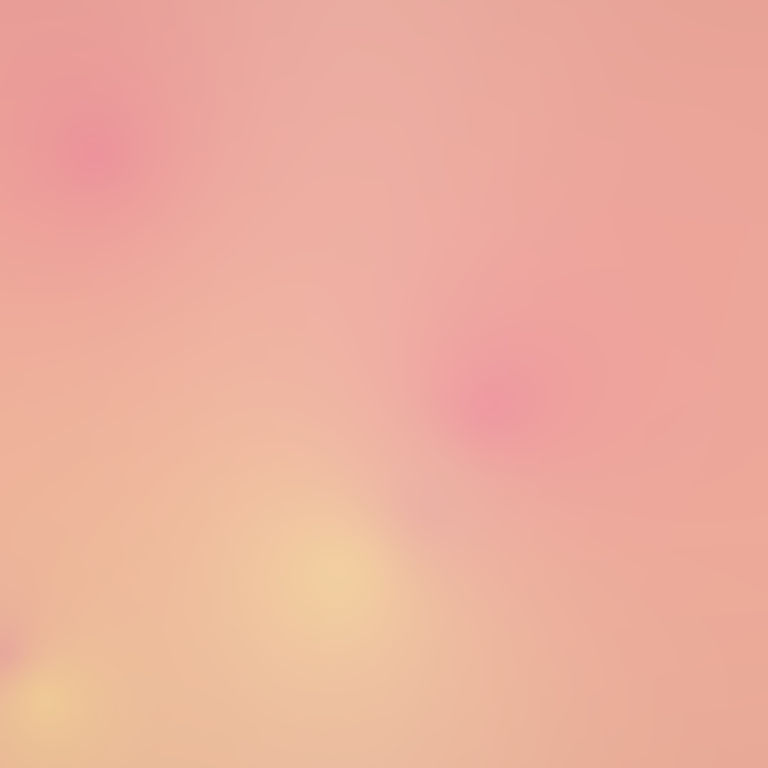
Abstract light effect, smooth gradient from soft peach to warm yellow, serene atmosphere, diffuse glow, no room, no furniture, no objects.